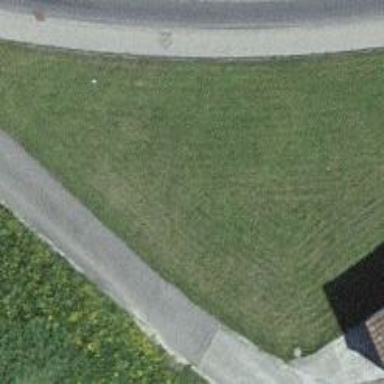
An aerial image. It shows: Driveway leading to service road.